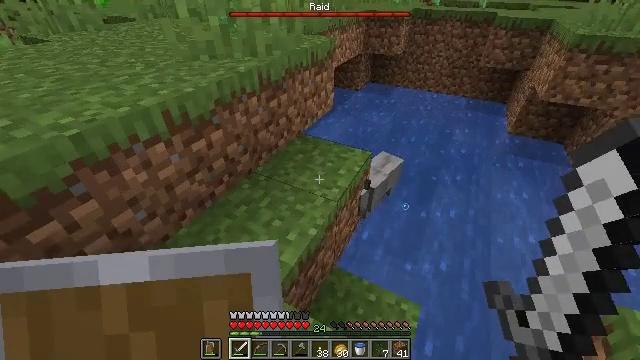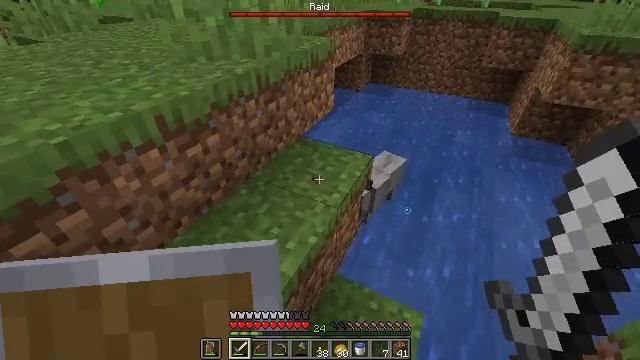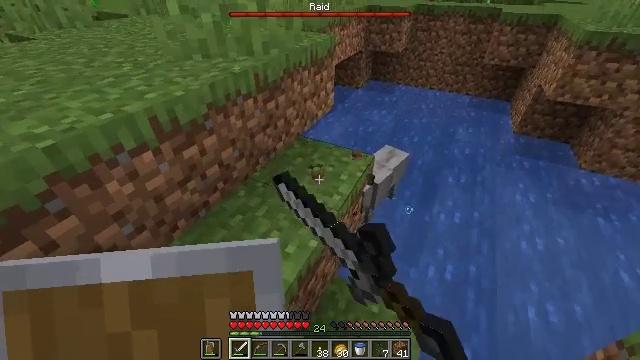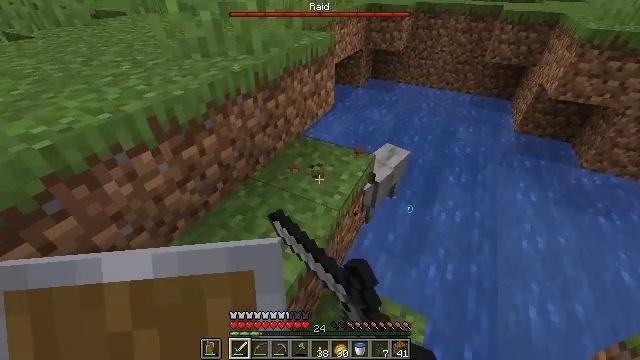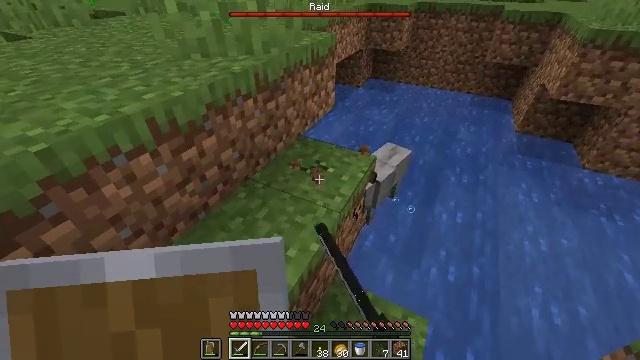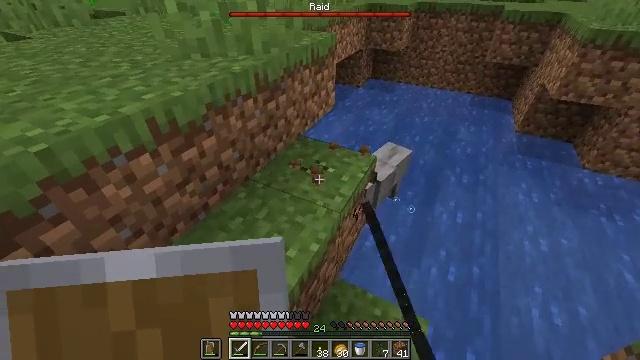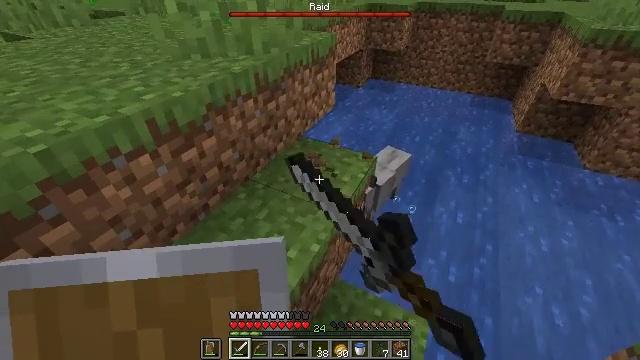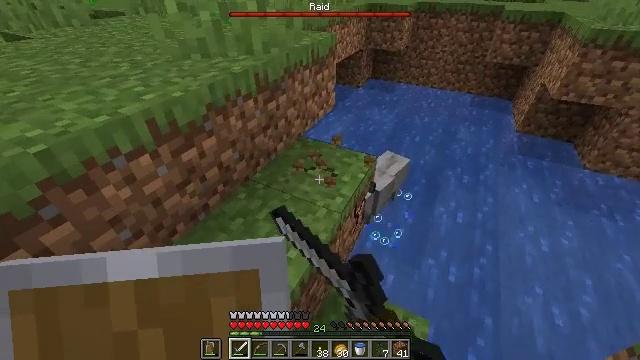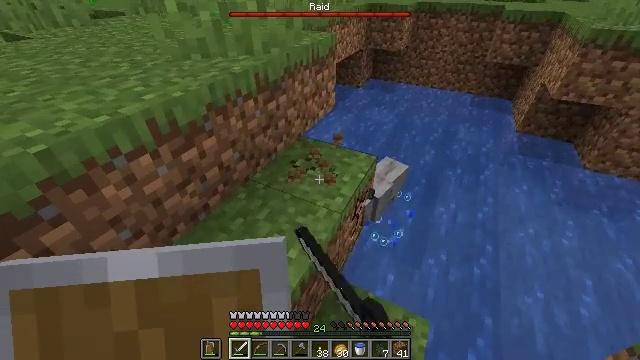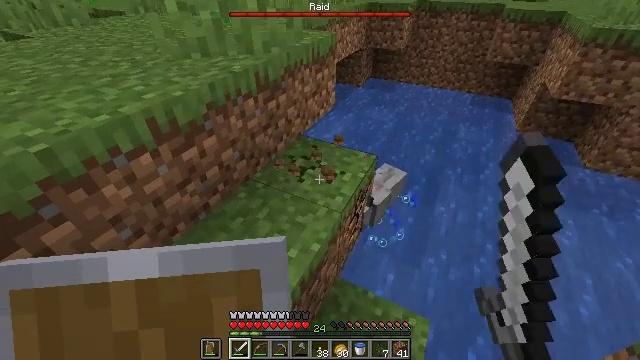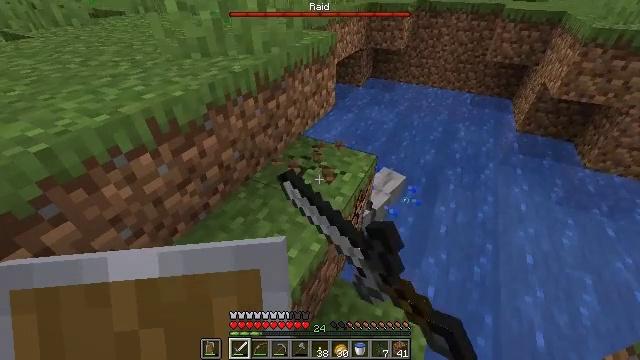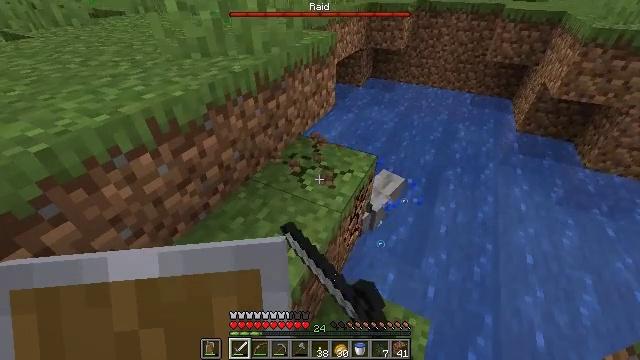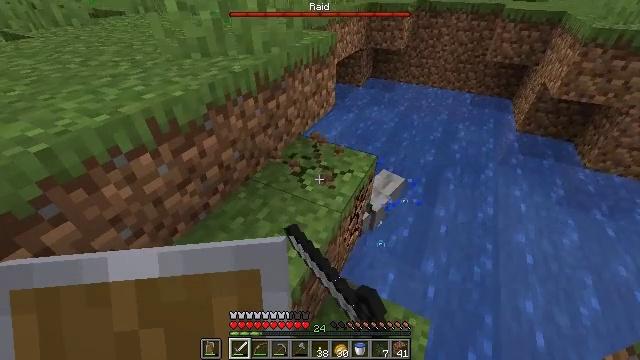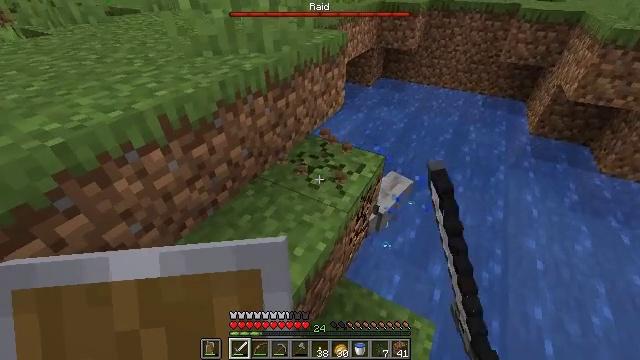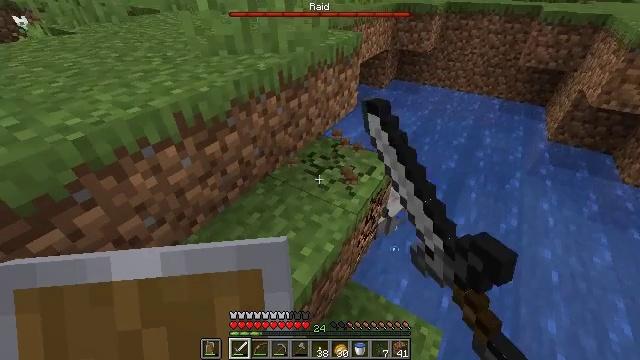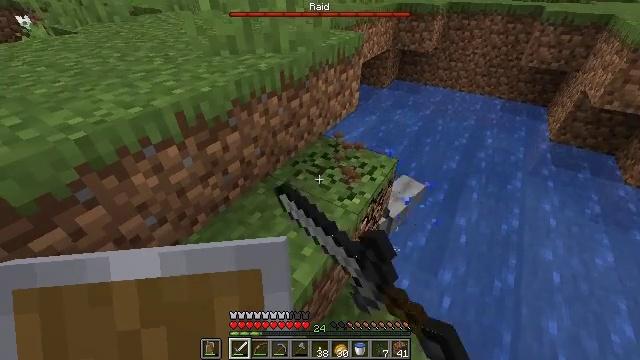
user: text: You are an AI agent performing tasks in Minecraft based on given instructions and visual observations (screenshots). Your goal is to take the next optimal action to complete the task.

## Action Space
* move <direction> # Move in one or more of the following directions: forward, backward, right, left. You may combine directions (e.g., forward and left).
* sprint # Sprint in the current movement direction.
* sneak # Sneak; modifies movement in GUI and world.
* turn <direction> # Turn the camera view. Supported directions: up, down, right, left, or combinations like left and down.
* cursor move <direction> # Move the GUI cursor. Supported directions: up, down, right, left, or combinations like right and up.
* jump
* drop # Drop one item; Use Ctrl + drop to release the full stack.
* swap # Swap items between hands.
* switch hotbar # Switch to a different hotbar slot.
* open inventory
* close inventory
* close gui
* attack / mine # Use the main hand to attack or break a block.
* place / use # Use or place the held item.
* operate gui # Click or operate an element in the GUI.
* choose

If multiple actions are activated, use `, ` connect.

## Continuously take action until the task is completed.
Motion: motion action
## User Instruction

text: Break the grass block.
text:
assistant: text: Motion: attack / mine
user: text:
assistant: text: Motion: attack / mine
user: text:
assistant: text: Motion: attack / mine
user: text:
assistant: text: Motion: attack / mine
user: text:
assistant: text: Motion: attack / mine
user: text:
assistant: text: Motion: attack / mine
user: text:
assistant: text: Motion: attack / mine
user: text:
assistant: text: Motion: attack / mine
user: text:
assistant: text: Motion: attack / mine
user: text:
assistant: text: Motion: attack / mine
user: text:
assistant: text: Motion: attack / mine
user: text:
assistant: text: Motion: attack / mine
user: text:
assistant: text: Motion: turn left, attack / mine
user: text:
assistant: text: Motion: turn left, attack / mine
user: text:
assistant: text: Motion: attack / mine
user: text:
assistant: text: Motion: attack / mine
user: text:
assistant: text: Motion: attack / mine
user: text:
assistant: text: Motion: attack / mine
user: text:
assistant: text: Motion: attack / mine
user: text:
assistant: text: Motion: attack / mine
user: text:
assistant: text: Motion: attack / mine
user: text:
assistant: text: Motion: attack / mine
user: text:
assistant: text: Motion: turn left and down, attack / mine
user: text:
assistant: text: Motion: turn left and down, attack / mine
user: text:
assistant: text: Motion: turn left and down, attack / mine
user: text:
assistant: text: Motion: attack / mine
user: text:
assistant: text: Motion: attack / mine
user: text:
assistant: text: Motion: attack / mine
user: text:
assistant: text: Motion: attack / mine
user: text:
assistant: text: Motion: attack / mine